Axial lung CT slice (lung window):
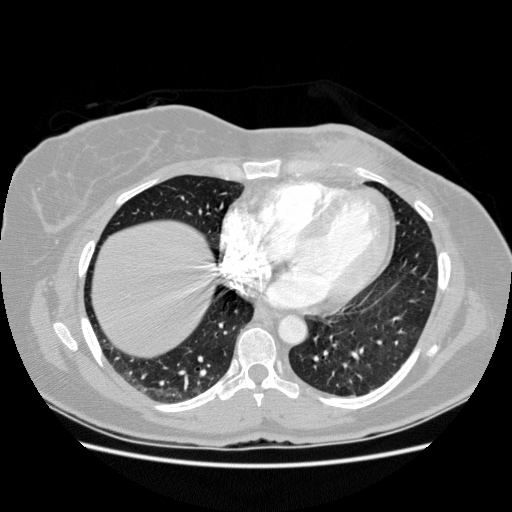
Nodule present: no